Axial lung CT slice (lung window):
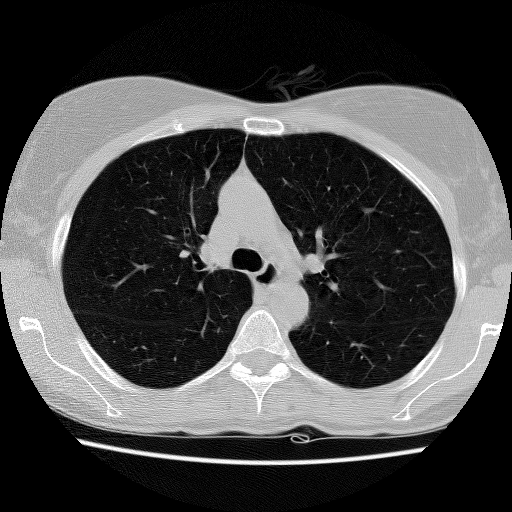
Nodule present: no